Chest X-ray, PA view. Patient: 53 years old, sex F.
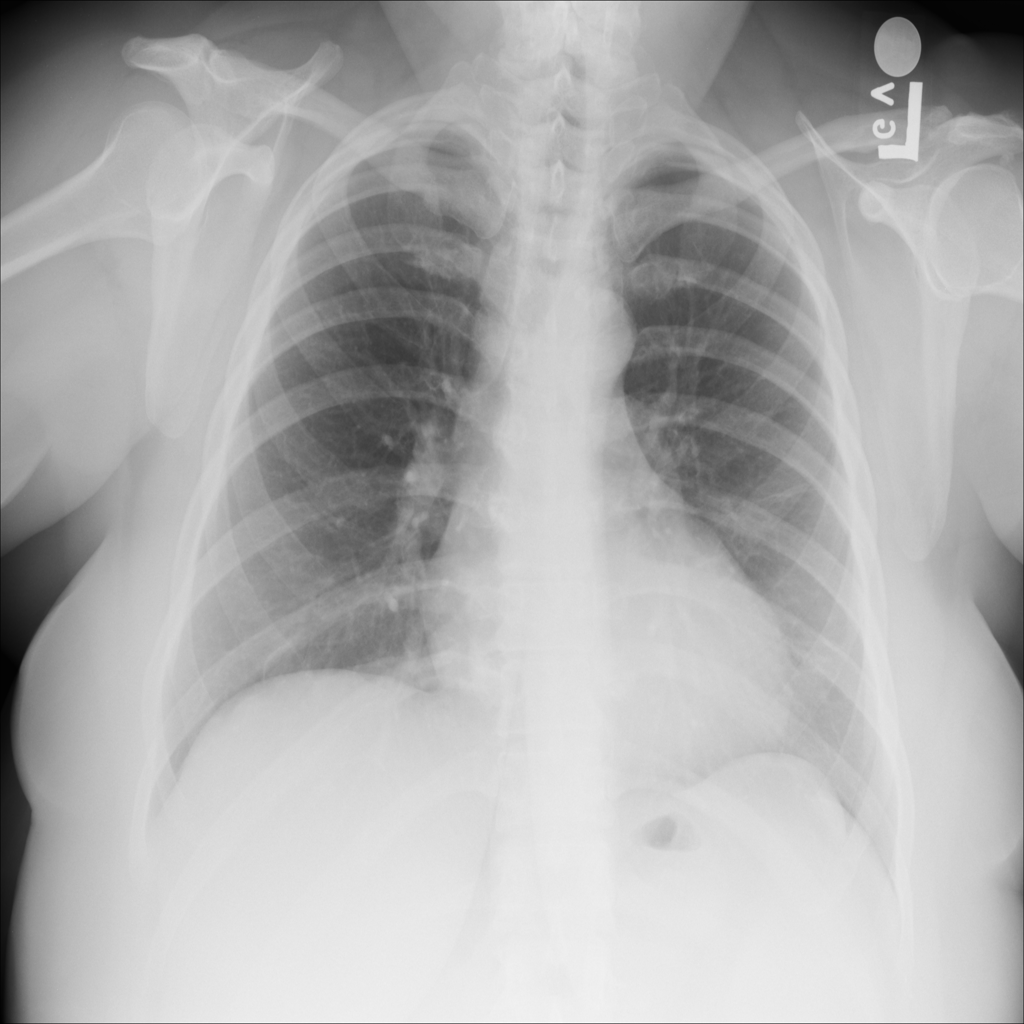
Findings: No Finding